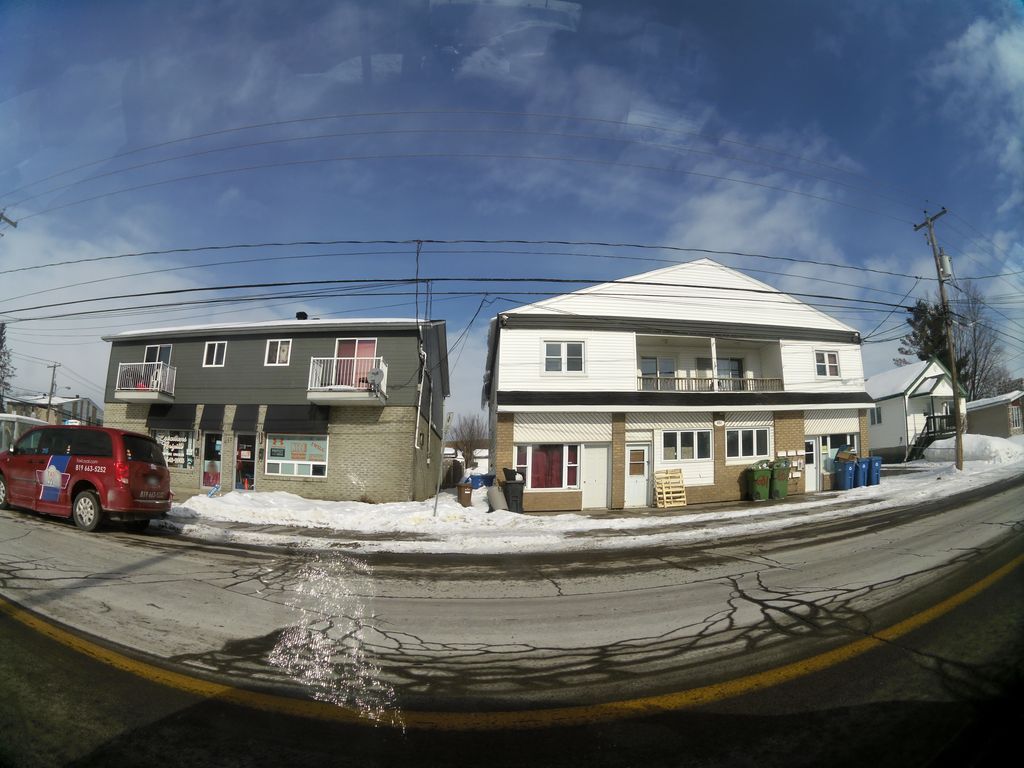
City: ottawa-gatineau